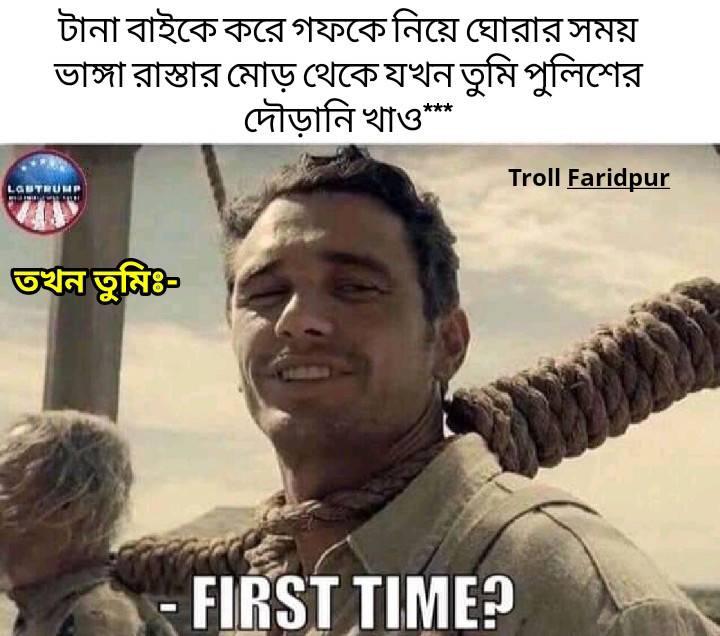
Caption:  টানা বাইকে করে গফকে নিয়ে ঘোরার সময় ভাঙ্গা রাস্তার মোড় থেকে যখন তুমি পুলিশের দৌড়ানি খাও ***     তখন তুমিঃ-      - FIRST TIME ?
Label: non-hate